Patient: sex M, age 23
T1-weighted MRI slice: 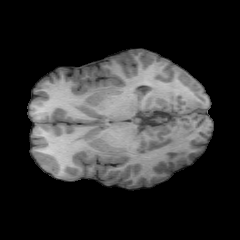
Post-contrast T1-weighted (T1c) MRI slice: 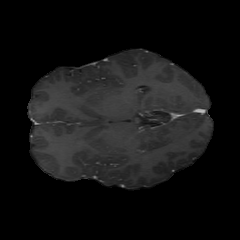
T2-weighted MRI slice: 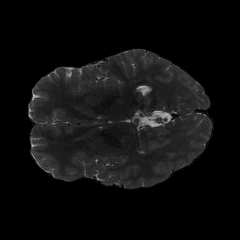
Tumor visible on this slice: no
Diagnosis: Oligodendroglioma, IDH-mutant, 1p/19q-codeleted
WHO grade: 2